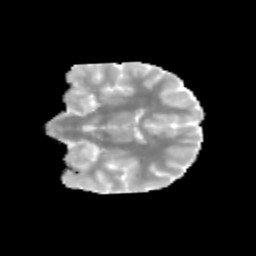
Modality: MD
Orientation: coronal
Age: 11
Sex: female
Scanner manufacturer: siemens
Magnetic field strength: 3 T
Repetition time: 3.8 s
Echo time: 0.07 s